Question: I'm trying to send my iOS app to the App Store right now. It compiles fine and installs onto my test device without a single error or even warning. I have an Apple Watch App that is going to go along with it but it seems to be giving me problems. When I create the Archive of the app, I get the following 5 warnings:
'''
[App Name] WatchKit Extension
warning: skipping copy phase strip, binary is code signed: /Users/***/Library/Developer/Xcode/DerivedData/***/Build/Intermediates/ArchiveIntermediates/***/IntermediateBuildFilesPath/UninstalledProducts/*** Watch App.app/_WatchKitStub/WK
warning: skipping copy phase strip, binary is code signed: /Users/***/Library/Developer/Xcode/DerivedData/***/Build/Intermediates/ArchiveIntermediates/***/IntermediateBuildFilesPath/UninstalledProducts/*** Watch App.app/*** Watch App
[App Name]
warning: skipping copy phase strip, binary is code signed: /Users/***/Library/Developer/Xcode/DerivedData/***/Build/Intermediates/ArchiveIntermediates/***/IntermediateBuildFilesPath/UninstalledProducts/*** WatchKit Extension.appex/*** Watch App.app/_WatchKitStub/WK
warning: skipping copy phase strip, binary is code signed: /Users/***/Library/Developer/Xcode/DerivedData/***/Build/Intermediates/ArchiveIntermediates/***/IntermediateBuildFilesPath/UninstalledProducts/*** WatchKit Extension.appex/*** Watch App.app/*** Watch App
warning: skipping copy phase strip, binary is code signed: /Users/***/Library/Developer/Xcode/DerivedData/***/Build/Intermediates/ArchiveIntermediates/***/IntermediateBuildFilesPath/UninstalledProducts/*** WatchKit Extension.appex/*** WatchKit Extension
'''
And then it's proceeded with this error:

Anyone else having these issues? Any help would be very appreciated!
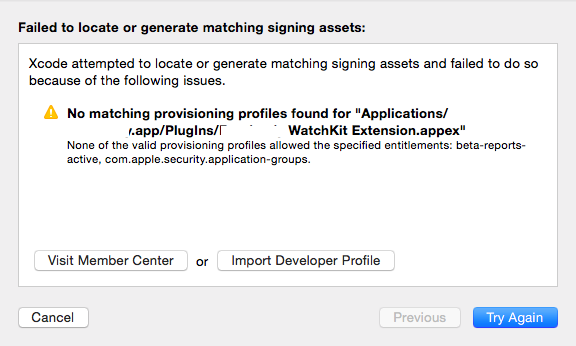
Answer: I had both of these problems when I created my WatchKit app.
(1) For your first problem: warning: skipping copy phase strip.
I found the solutions here:
<URL>
and here:
<URL>
Specifically, here are the steps I used to fix the problem:
1. Start Xcode and open your project.
2. Select the blue project icon in the upper-left-hand corner.
3. In second column that contains sections: PROJECT and TARGETS, select your main target under the TARGETS section.
4. Select the "Build Settings" tab.
5. Scroll down to the "Deployment" section.
6. Find and expand the section called "Strip Debug Symbols During Copy"
7. Find the row called "Release".
8. Change the value from "Yes" to "No".

(2) For your second problem: Failed to locate or generate matching signing assets
The solutions are here:
<URL>
and here:
<URL>
I had to regenerate the "Distribution" Provisioning Profile that I was using to submit my entire app, before I included the WatchKit extension. Specifically, these steps fixed my problem:
I logged onto developer.apple.com, selected "Certificates, Identifiers & Profiles".
1. On the Certs IDs & Profiles website > Provisioning Profiles page, click the App Store profile.
2. Click 'Edit'
3. Click 'Generate'